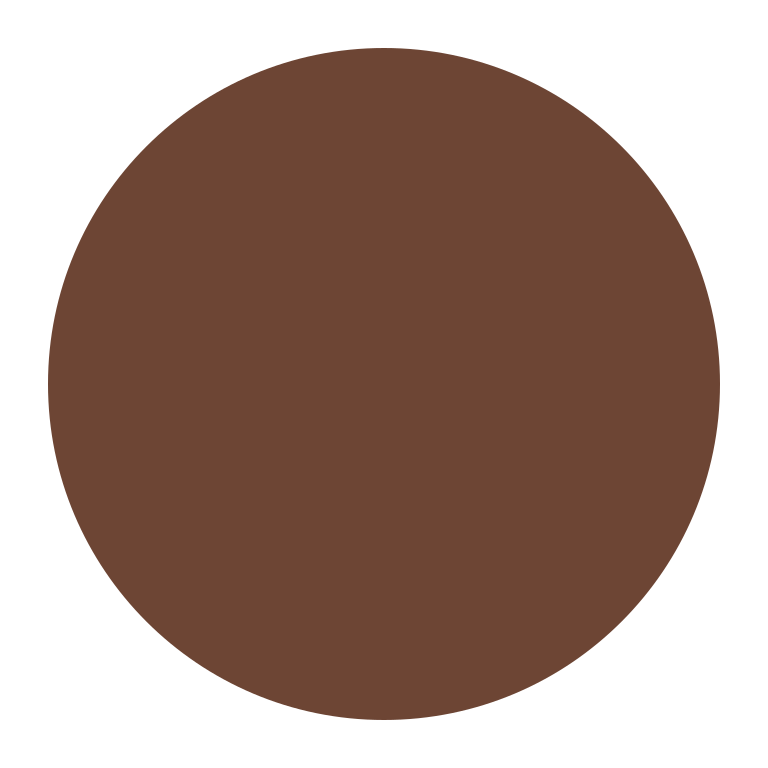
brown circle flat